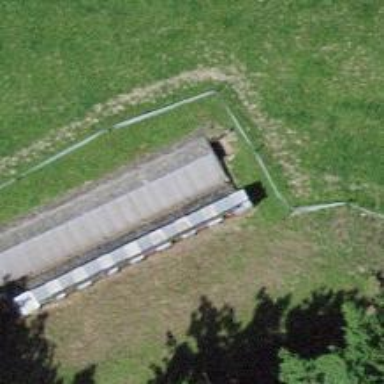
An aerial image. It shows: Wall barrier.